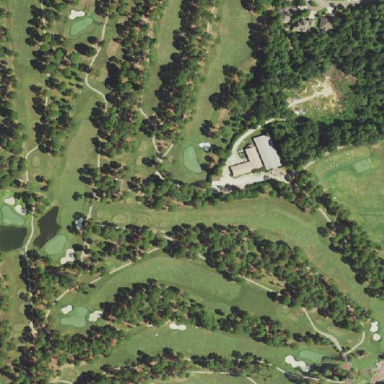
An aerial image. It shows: Commercial area with golf course nearby.